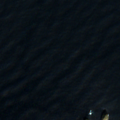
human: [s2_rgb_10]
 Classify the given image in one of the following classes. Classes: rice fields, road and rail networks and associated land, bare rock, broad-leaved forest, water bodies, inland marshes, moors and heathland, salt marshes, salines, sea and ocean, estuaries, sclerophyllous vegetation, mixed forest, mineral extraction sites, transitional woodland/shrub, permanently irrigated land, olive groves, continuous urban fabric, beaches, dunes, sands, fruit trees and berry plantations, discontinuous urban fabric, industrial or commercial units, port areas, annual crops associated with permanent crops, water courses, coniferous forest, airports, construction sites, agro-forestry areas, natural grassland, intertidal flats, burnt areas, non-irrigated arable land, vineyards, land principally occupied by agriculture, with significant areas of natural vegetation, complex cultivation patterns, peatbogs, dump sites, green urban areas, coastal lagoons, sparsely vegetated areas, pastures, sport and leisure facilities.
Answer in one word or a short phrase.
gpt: sea and ocean